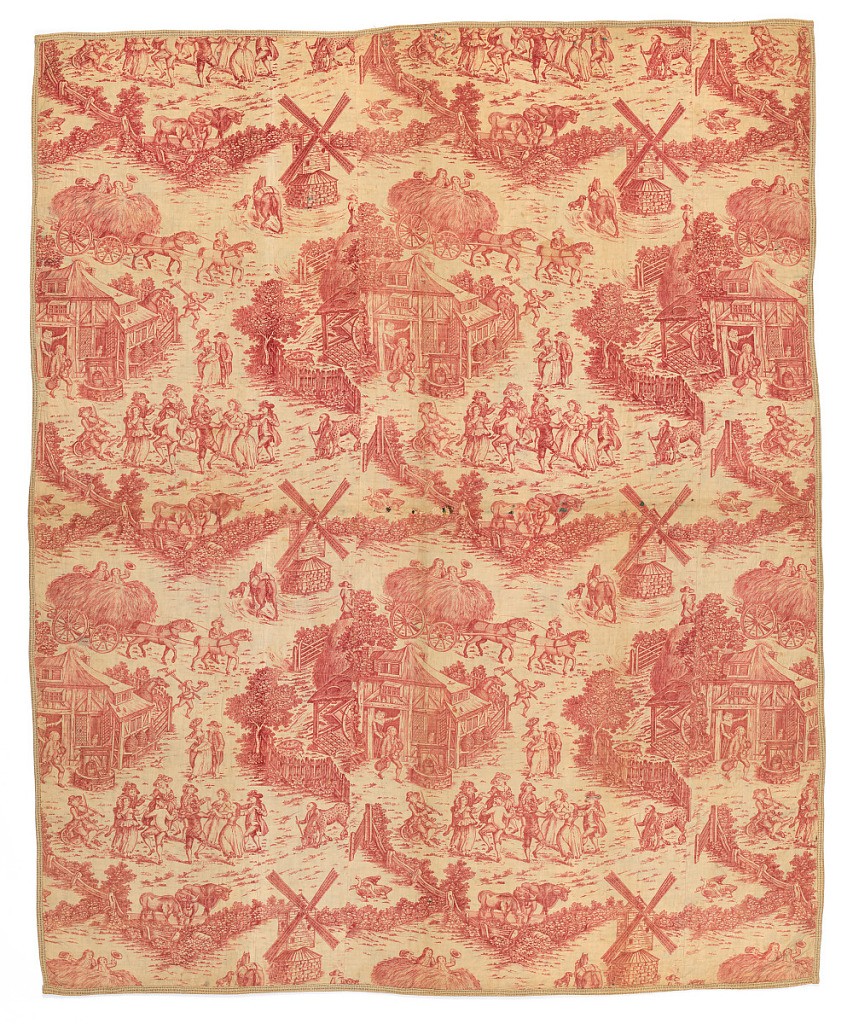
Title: Quilt
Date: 18th century
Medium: cotton Technique: printed by engraved plate on plain weave, quilted
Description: Complete quilt of copperplate printed cotton, with a design in red on a white ground. The design shows men and women dancing in the yard outside a cottage, a windmill, and boys riding in a hay wagon. A horse is bearing sacks on its back with the initials "WC". The quilt is lined with polychrome printed cottons in patchwork.